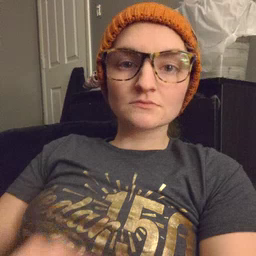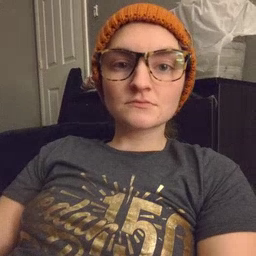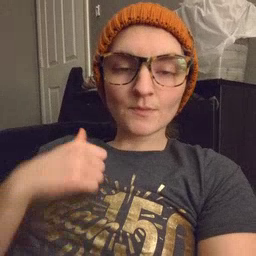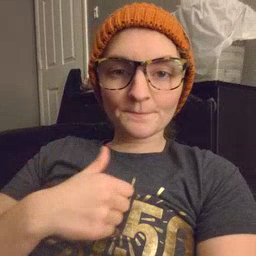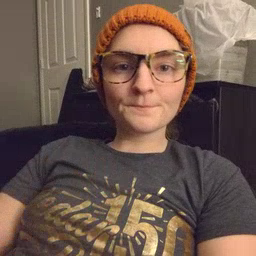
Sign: jacket